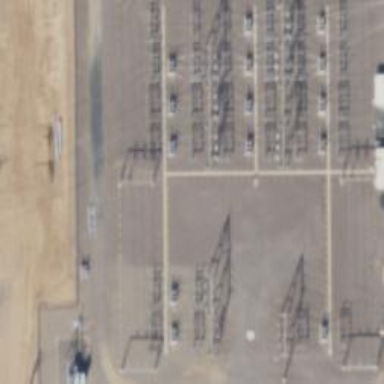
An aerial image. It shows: Switch for power supply.